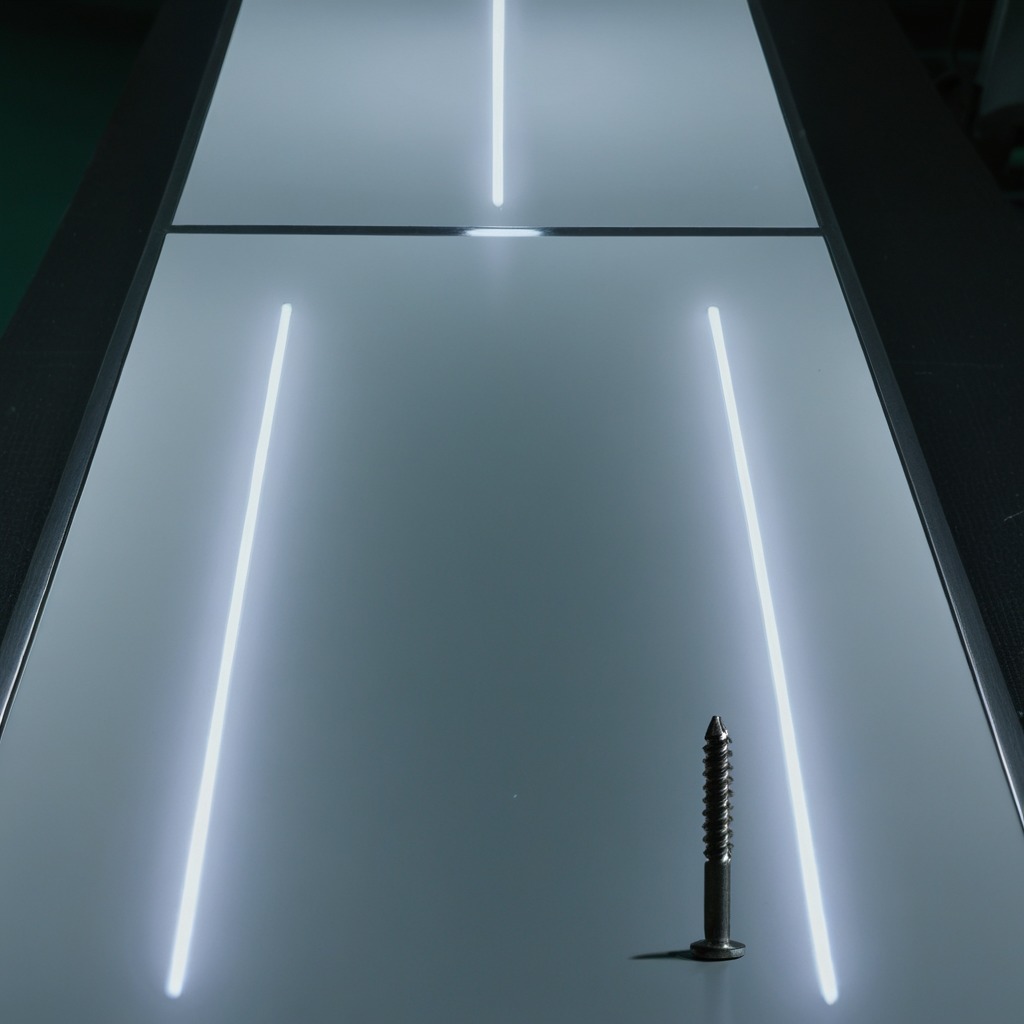
A metal screw lies on the table in the railway signal maintenance room.